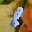
Label: 8